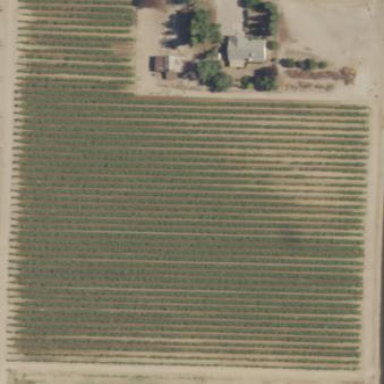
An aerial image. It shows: Vineyard.